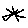
Label: star